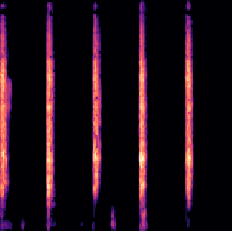
Sound class: Clock tick